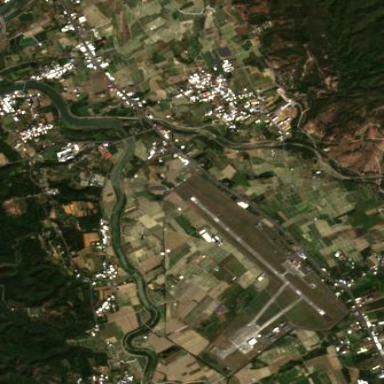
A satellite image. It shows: Military aerodrome with wall barrier.